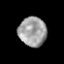
Tissue: prostate
Cell type: Epithelial cells
Senescence score: 0.3541
Nuclear area (px): 792
Mean DAPI intensity: 160.643